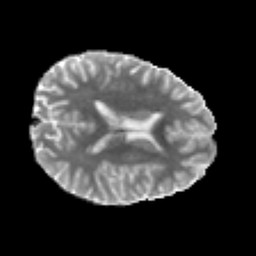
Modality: MD
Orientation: axial
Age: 19
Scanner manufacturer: philips
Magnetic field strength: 3 T
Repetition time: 8.6 s
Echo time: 0.127 s